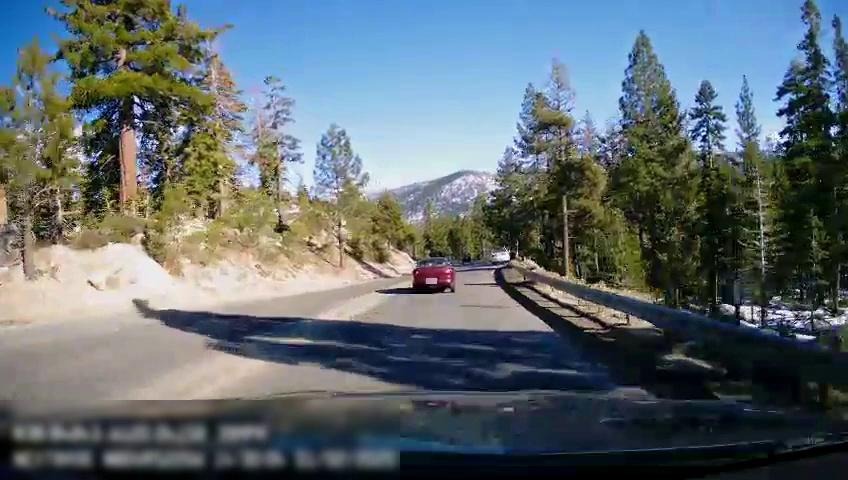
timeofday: Day
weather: Sunny
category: Drivable Space
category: Vehicles | Car
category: Vehicles | SUV
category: Lanes | Opposite Lane
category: Lanes | Current Lane